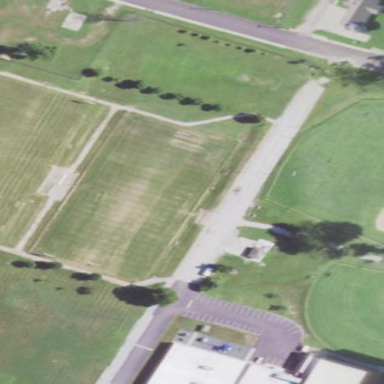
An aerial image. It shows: American football pitch with grass surface.